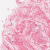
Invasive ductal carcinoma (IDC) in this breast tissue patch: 0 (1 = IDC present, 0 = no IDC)